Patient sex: M
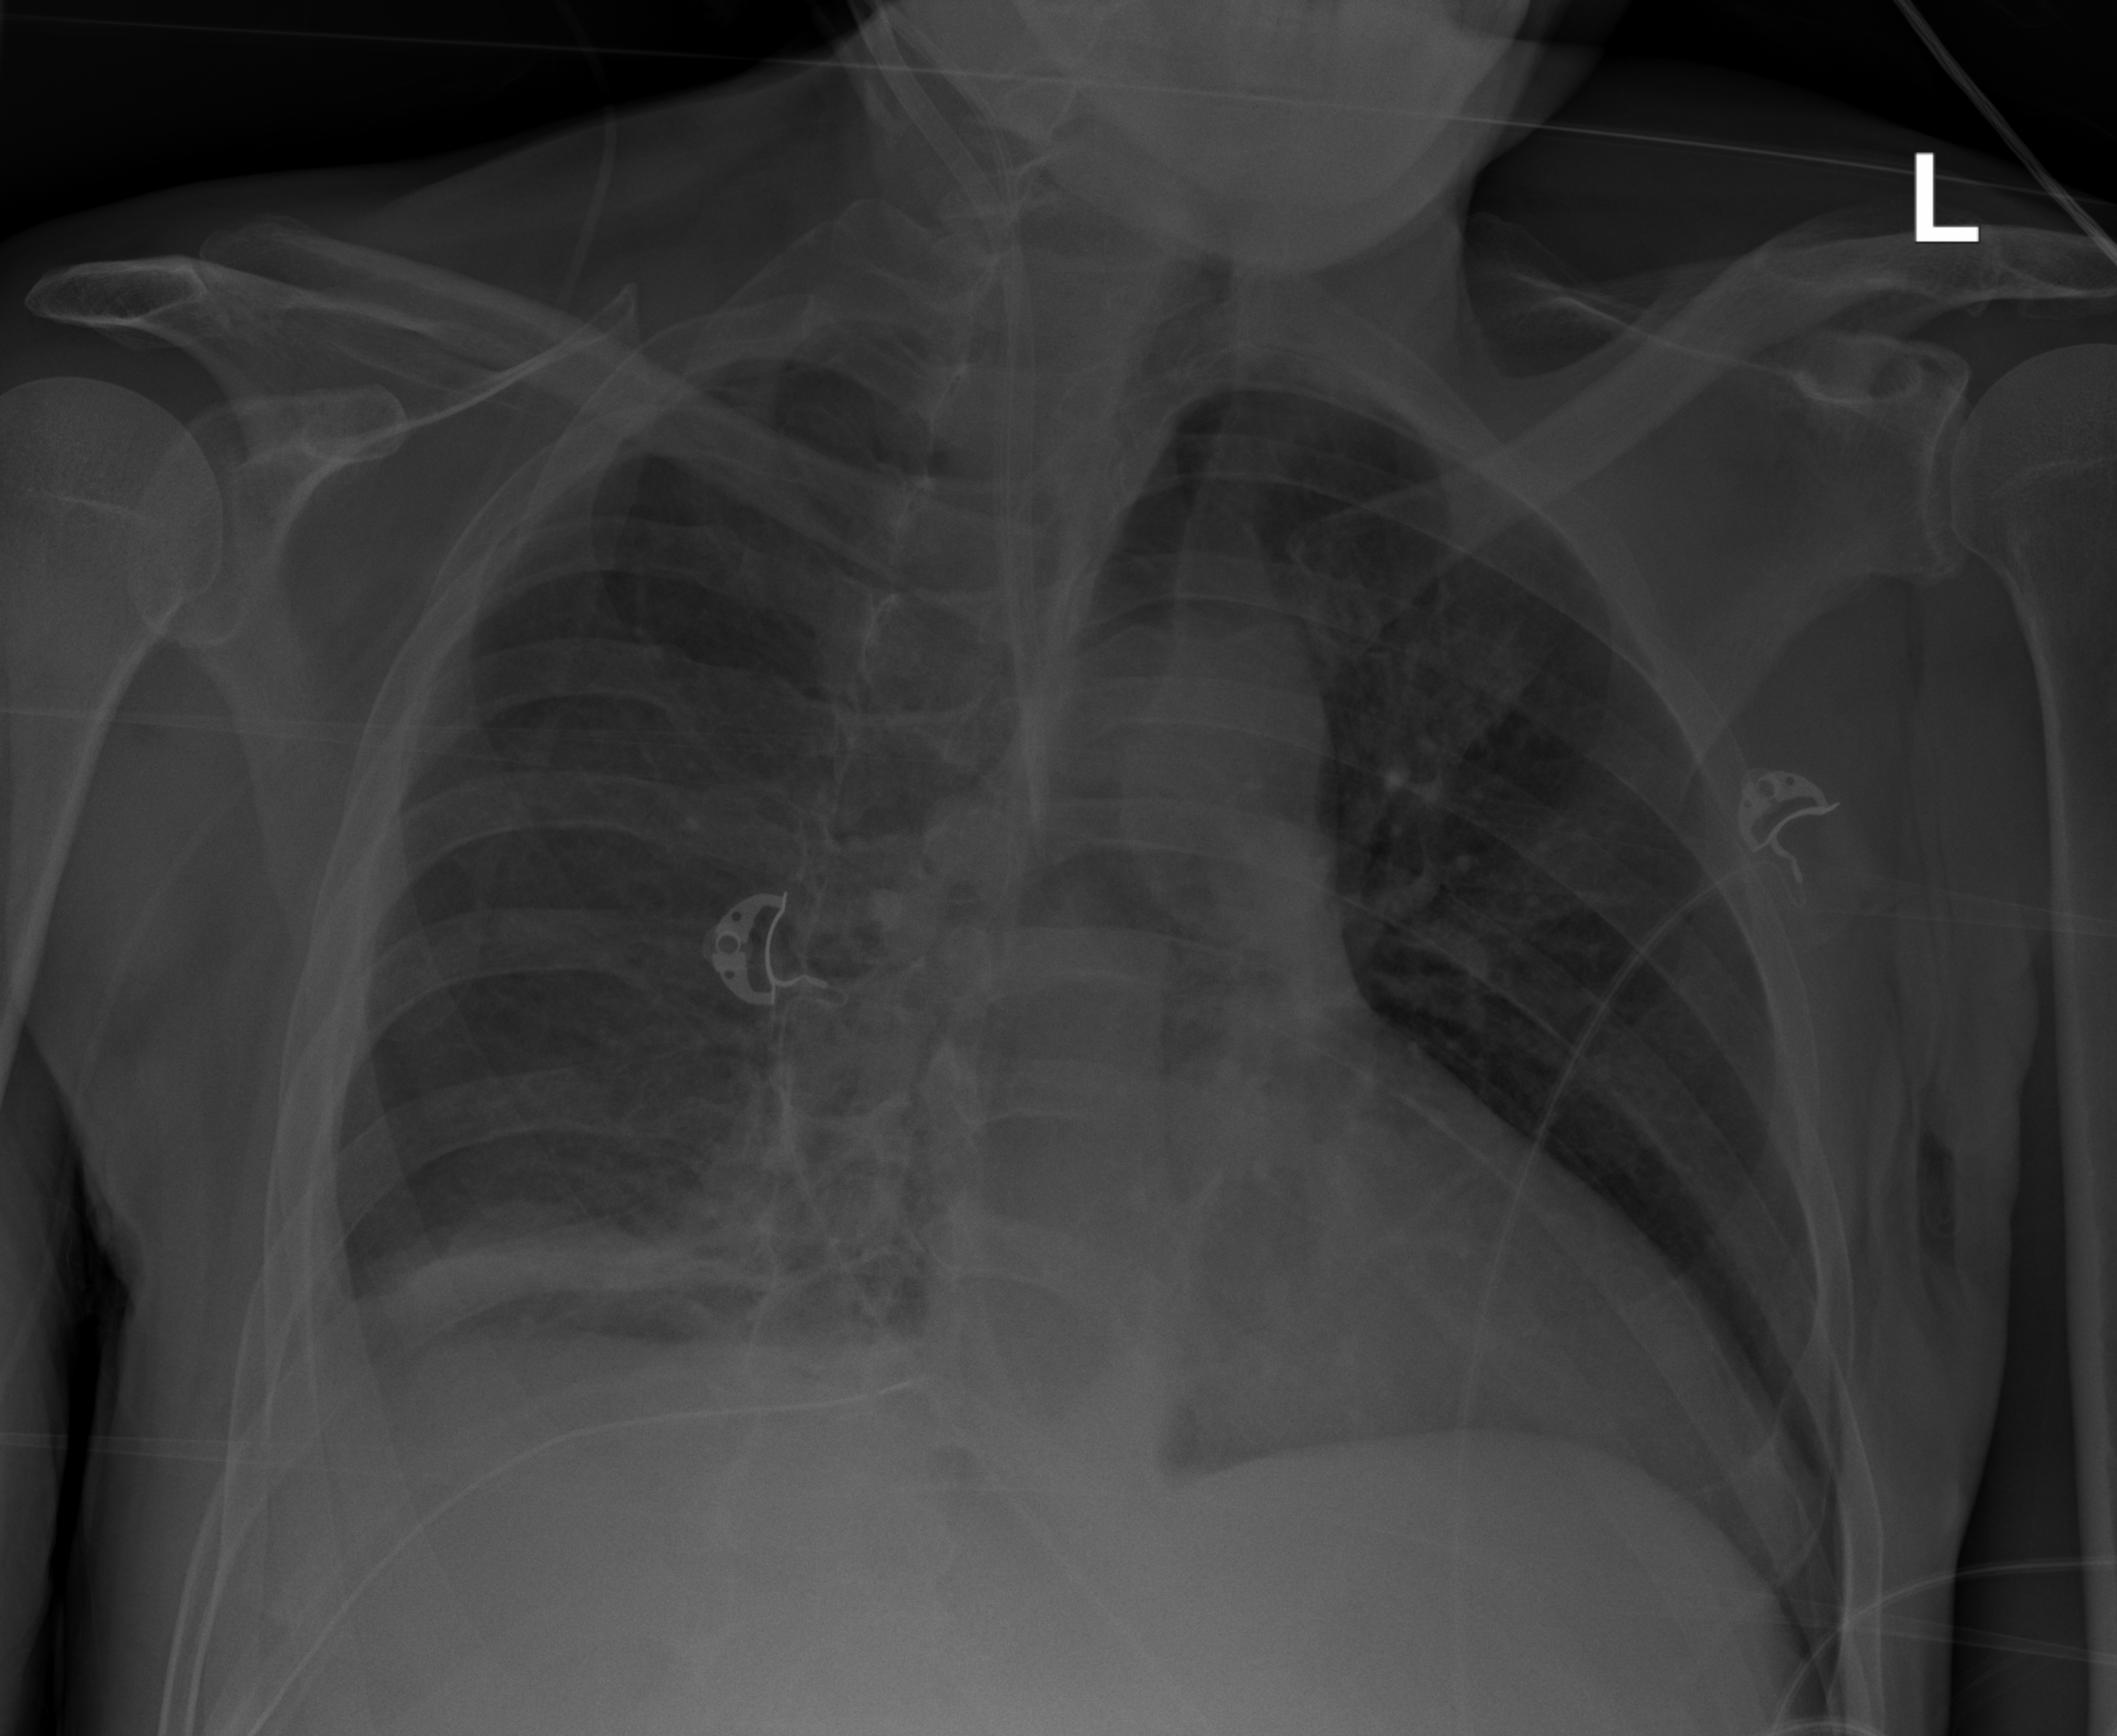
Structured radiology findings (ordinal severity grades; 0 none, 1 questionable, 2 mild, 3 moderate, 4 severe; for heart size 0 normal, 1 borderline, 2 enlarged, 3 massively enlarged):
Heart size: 1
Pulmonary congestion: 0
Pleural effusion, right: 2
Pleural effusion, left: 0
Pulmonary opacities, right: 0
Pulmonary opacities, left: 0
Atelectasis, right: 2
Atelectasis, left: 0